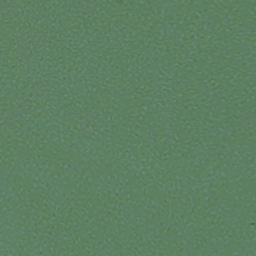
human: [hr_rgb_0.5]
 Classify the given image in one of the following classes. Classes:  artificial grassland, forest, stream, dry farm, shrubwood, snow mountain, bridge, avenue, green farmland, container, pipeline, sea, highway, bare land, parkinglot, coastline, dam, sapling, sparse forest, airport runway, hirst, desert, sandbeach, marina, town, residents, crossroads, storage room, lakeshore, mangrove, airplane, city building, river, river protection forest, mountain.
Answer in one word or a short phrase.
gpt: sea